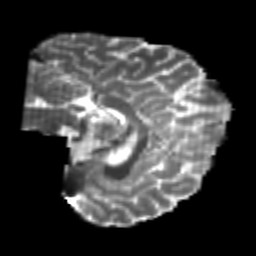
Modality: T2w
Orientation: sagittal
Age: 25
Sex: male
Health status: healthy
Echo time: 0.074 s